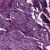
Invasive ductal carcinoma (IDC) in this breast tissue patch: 1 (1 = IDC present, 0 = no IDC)